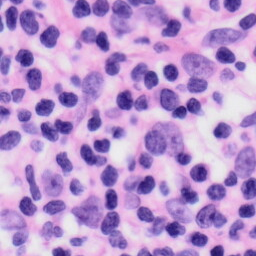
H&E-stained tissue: Skin